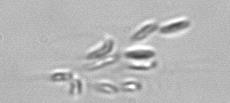
Label: Dinobryon